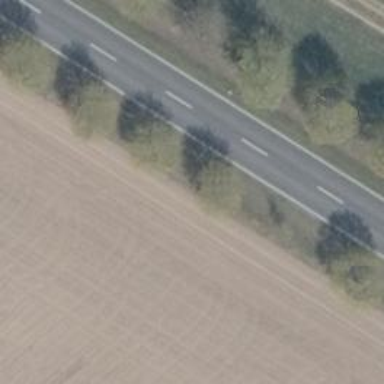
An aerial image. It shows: Row of trees in natural setting.